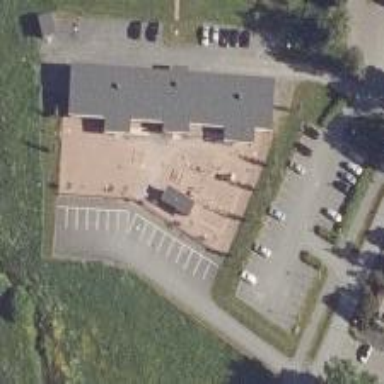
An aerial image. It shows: Kindergarten.